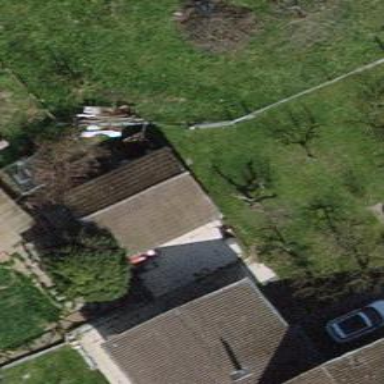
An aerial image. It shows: Simple and straightforward house.